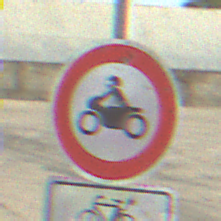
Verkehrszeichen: VerbotKraftraeder
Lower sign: EinspurigeFahrzeugeFrei6
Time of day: MorningAfternoon
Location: Outdoor (RoadRail)
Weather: PartlyCloudy
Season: NotSpecified
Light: Natural